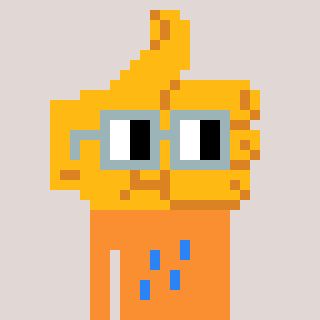
a pixel art character with square dark gray glasses, a thumbsup-shaped head and a orange-colored body on a warm background